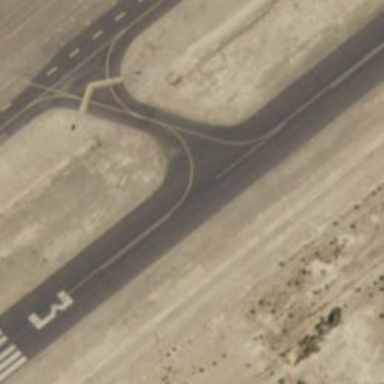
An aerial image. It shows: Runway at airport.